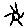
Label: sun